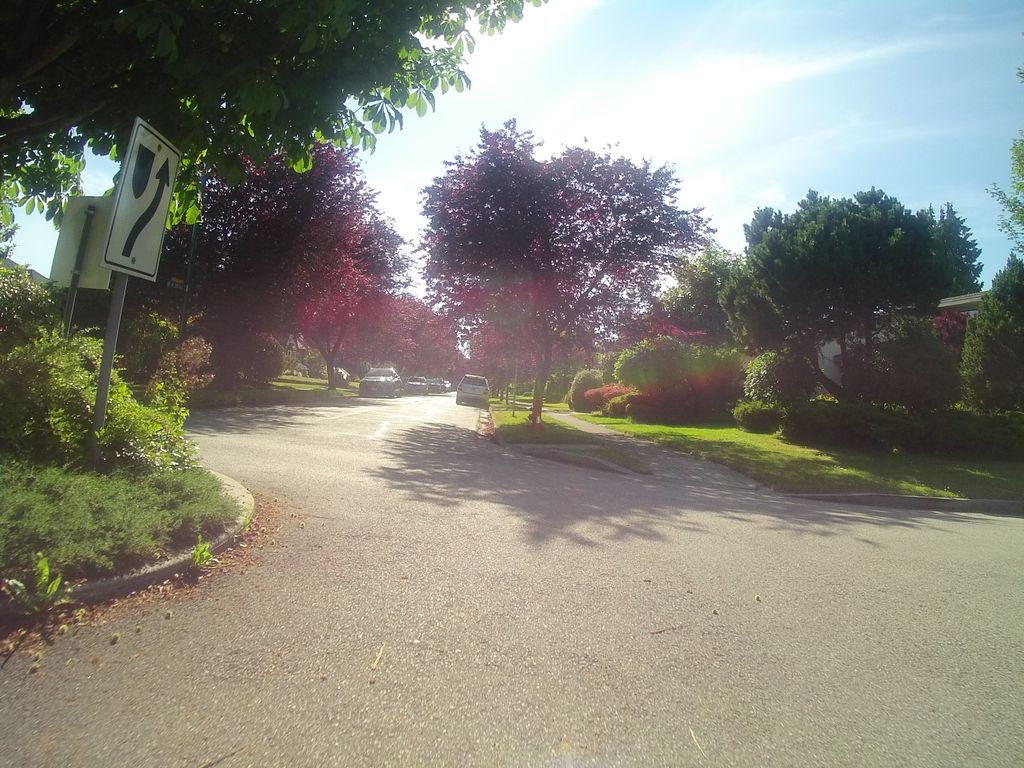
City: vancouver